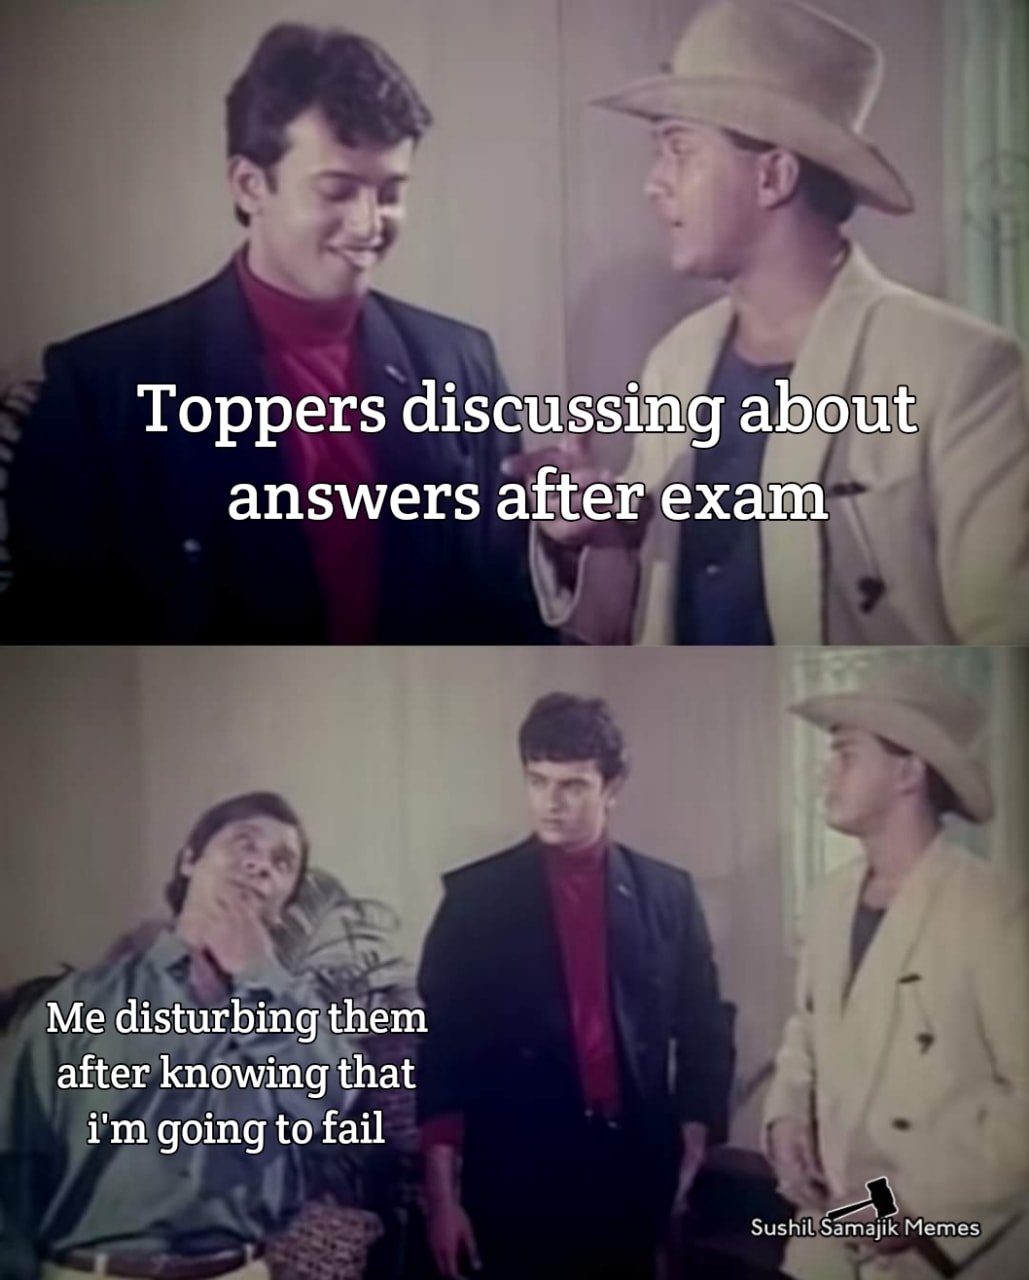
Caption: Toppers discussing about answers after exam     Me disturbing them after knowing that i'm going to fail
Label: non-hate